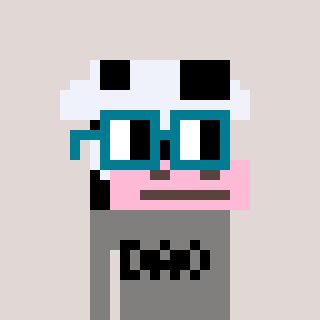
a pixel art character with square dark green glasses, a cow-shaped head and a bluegrey-colored body on a warm background